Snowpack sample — Rabbit Ears Pass, Jackson County, Colorado, USA (12/17/25, 1:08 PM MST)
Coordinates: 40.387, -106.625
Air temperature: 34 °F
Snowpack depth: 46 cm
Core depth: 40 cm
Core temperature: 28.4 °F
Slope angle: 6°, slope face: 165°
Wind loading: medium
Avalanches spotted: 0
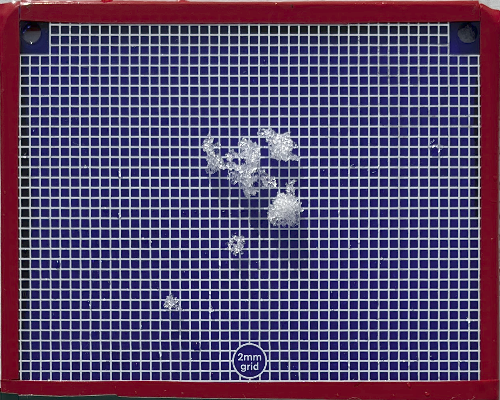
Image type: profile
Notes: No avalanches spotted nearby, although collected in a meadowy area with minimal risk on this face of the pass.